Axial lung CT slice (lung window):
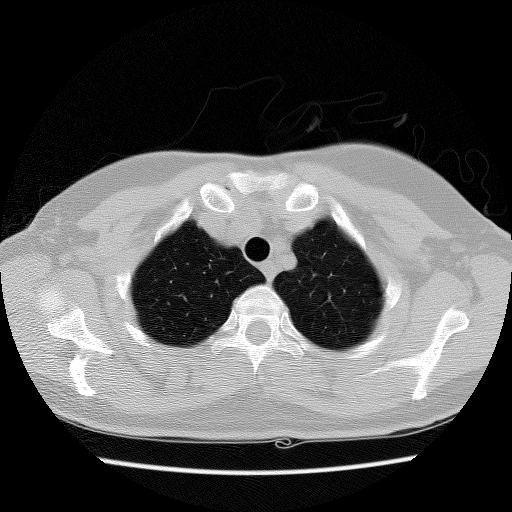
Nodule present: no